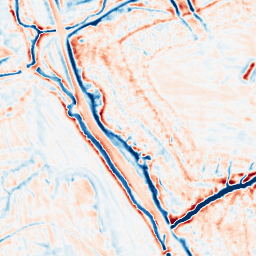
Category: edge_preserving
Decomposition family: bilateral
Decomposition parameters: d: 15
sigma_color: 50
sigma_space: 75
Upsampling method: linear_exact
Upsampling parameters: scale: 2
Upsampling scale: 2